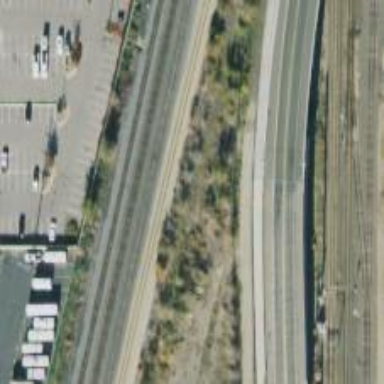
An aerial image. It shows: Railway siding with rails.